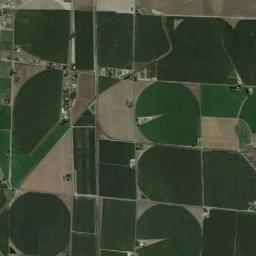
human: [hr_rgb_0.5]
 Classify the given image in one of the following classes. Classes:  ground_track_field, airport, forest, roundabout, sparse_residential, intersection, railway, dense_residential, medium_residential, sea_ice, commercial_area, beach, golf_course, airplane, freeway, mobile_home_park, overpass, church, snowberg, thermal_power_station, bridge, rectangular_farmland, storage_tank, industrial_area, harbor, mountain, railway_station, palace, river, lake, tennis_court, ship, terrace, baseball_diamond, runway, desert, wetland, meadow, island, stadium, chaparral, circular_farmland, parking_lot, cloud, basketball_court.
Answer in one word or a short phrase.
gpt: circular_farmland